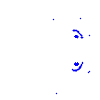
Particle: electron